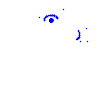
Particle: pion